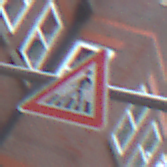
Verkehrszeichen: FussgaengerueberwegRechts
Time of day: MorningAfternoon
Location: Outdoor (Urban)
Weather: Overcast
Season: NotSpecified
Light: Natural